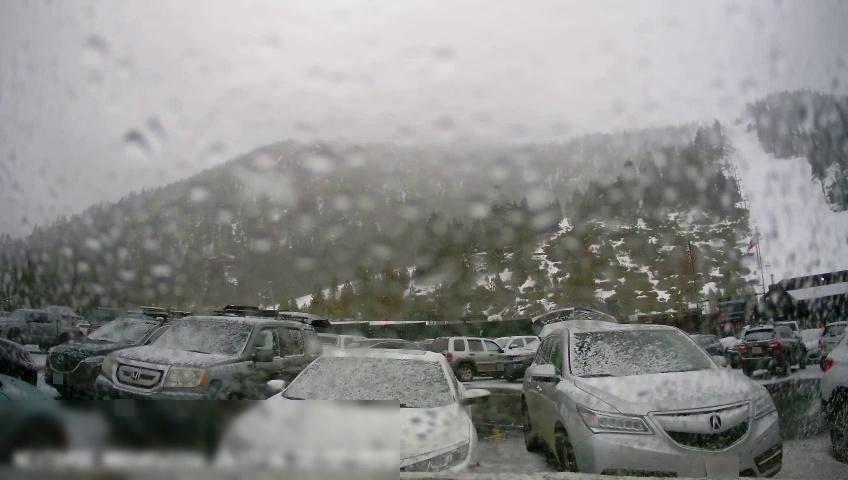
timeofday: Day
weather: Snowy
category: Drivable Space
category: Drivable Space
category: Vehicles | SUV
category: Vehicles | Car
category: Vehicles | SUV
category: Vehicles | SUV
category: Vehicles | Car
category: Vehicles | SUV
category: Vehicles | SUV
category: Vehicles | Car
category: Vehicles | Car
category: Vehicles | Car
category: Vehicles | SUV
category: Vehicles | Car
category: Vehicles | Car
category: Vehicles | Car
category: Vehicles | Car
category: Vehicles | Car
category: Vehicles | SUV
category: Vehicles | Car
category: Vehicles | SUV